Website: apple
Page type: account-selection
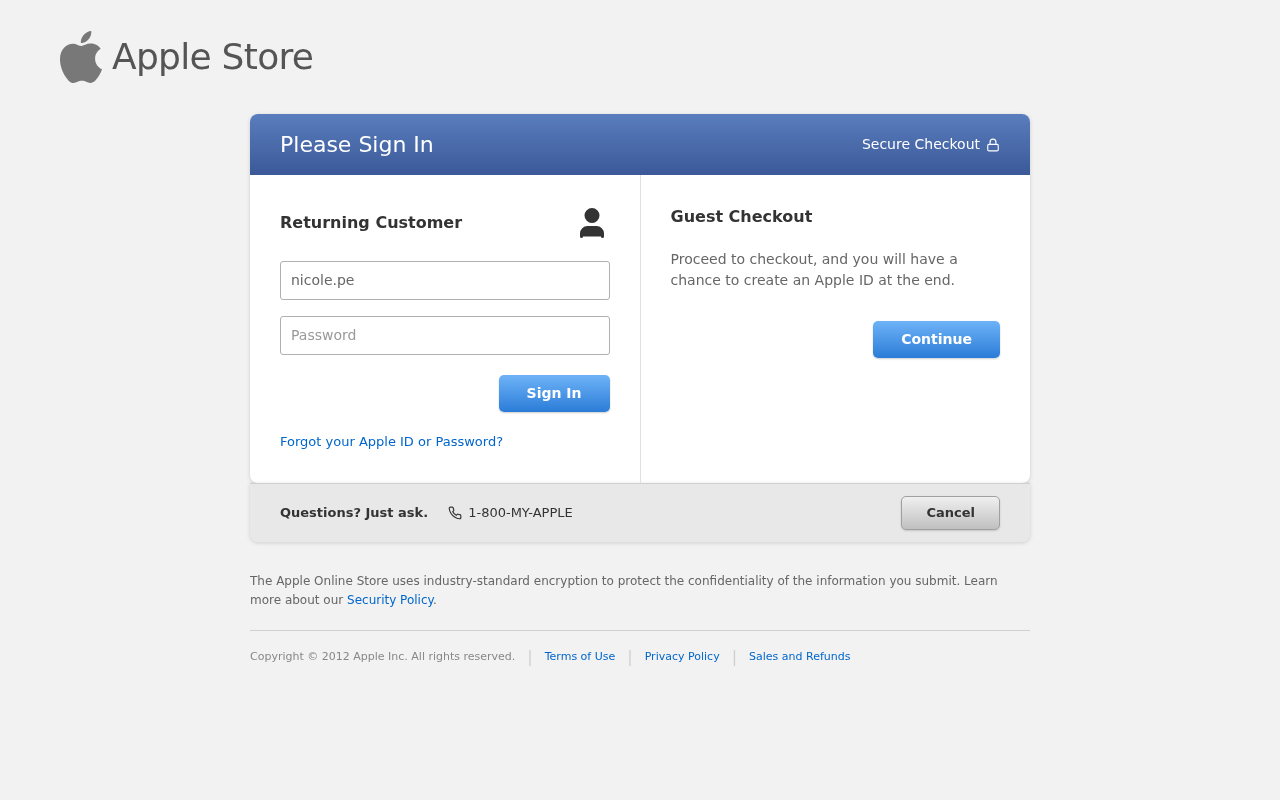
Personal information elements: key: PII_LOGIN_USERNAME
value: nicole.peterson